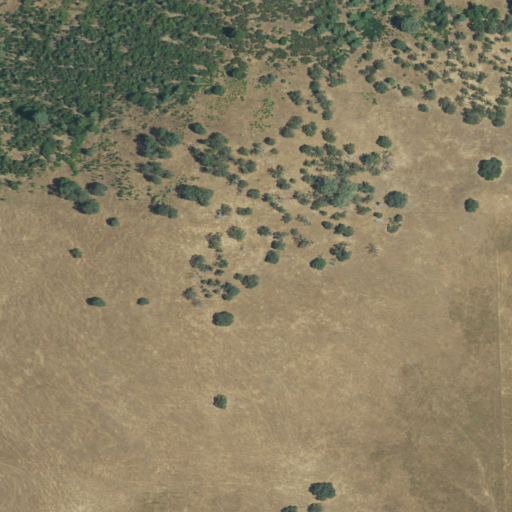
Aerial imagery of mountain in California named Page Mountain containing grassland, shrub, evergreen forest, and mixed forest